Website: ulta-beauty
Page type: account-selection
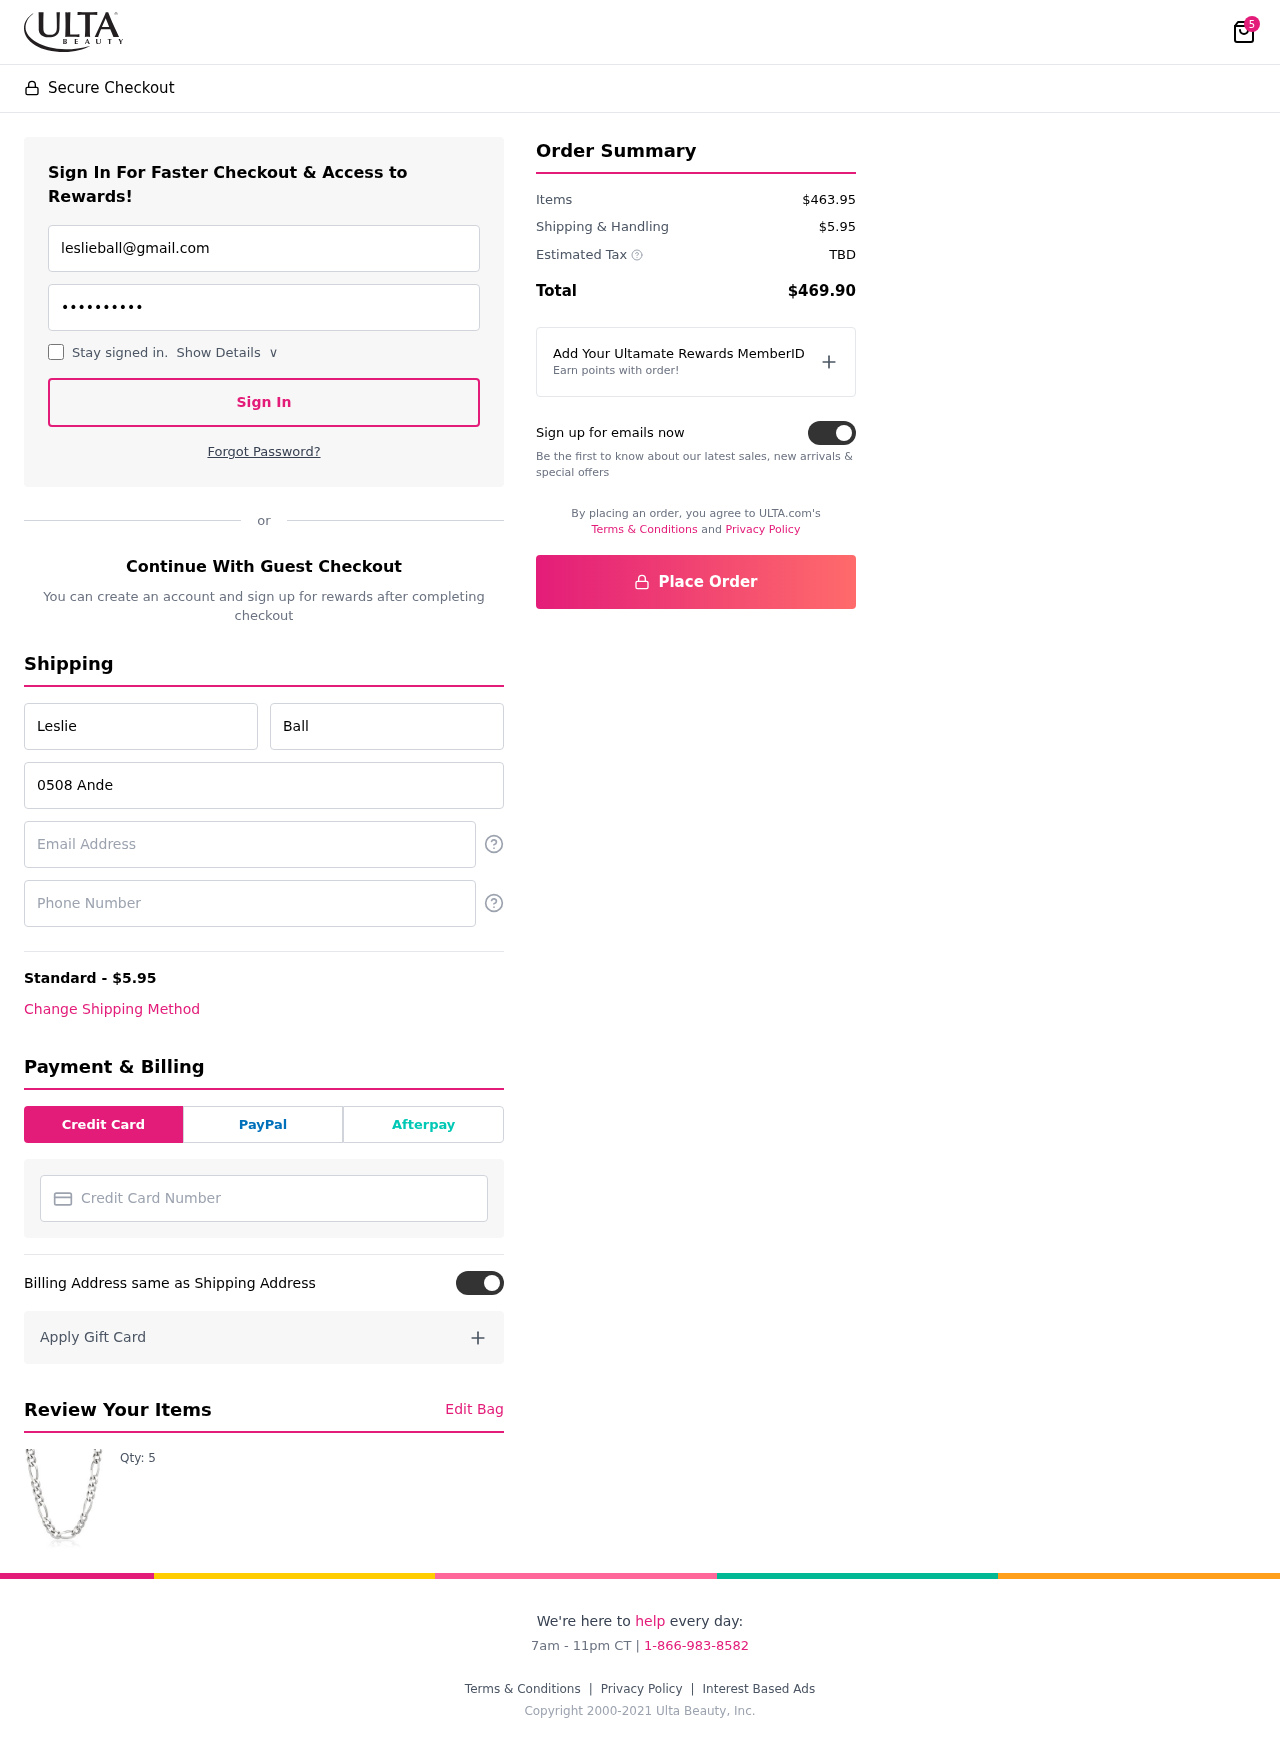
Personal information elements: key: PII_CARD_NUMBER
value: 4493 2755 9197 8048
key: PII_EMAIL
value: leslieball@gmail.com
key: PII_EMAIL2
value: leslieball@gmail.com
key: PII_FIRSTNAME
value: Leslie
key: PII_LASTNAME
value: Ball
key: PII_PHONE
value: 4538664418
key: PII_STREET
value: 0508 Anderson Avenue
Product elements: key: PRODUCT1_QUANTITY
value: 5
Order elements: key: ORDER_NUM_ITEMS
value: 5
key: ORDER_SHIPPING_COST
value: $5.95
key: ORDER_SUBTOTAL
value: $463.95
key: ORDER_TAX
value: TBD
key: ORDER_TOTAL
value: $469.90